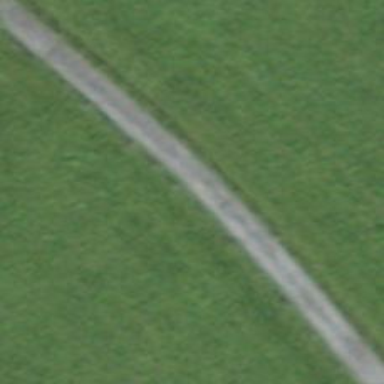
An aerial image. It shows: Well-maintained track road with grade 1 tracktype.